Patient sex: F
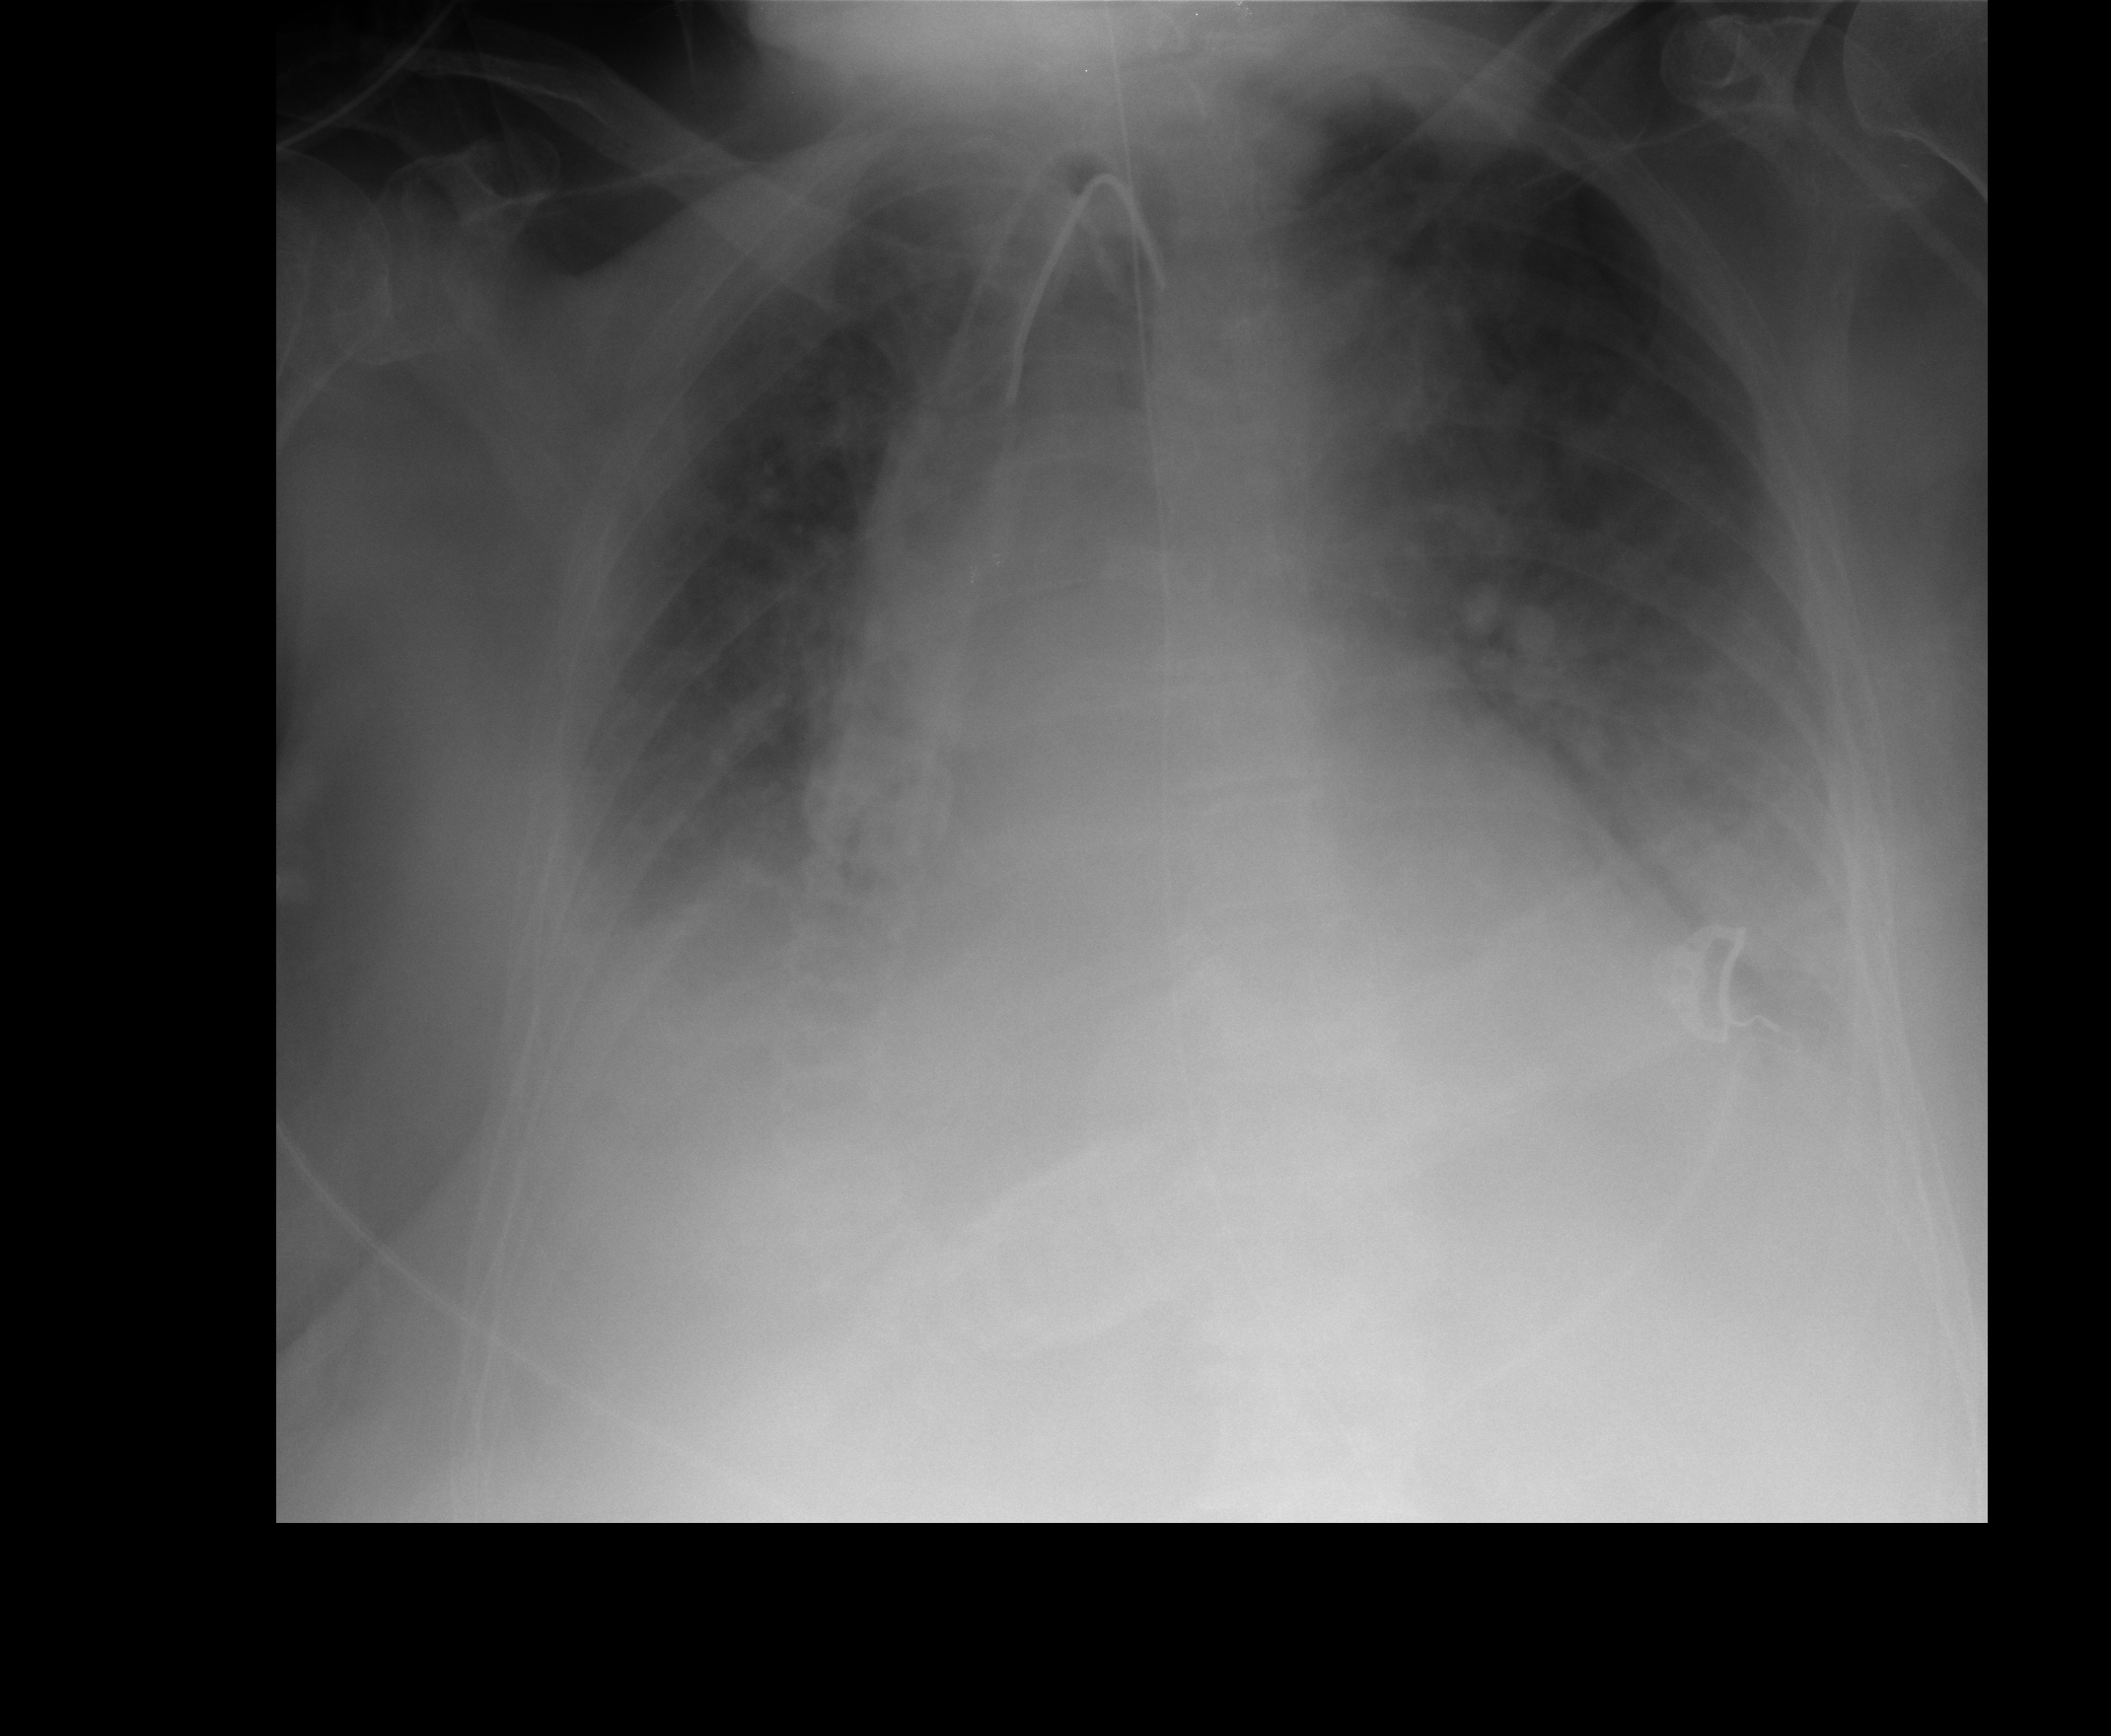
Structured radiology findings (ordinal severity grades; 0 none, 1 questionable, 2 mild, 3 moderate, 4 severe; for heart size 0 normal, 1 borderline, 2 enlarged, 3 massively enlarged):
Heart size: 2
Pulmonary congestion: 2
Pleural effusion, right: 2
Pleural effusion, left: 2
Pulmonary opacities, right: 2
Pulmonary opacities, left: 1
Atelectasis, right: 2
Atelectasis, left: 2